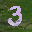
Label: 3